Field crop: maize
Growth stage: 2
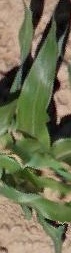
Species: maize